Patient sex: M
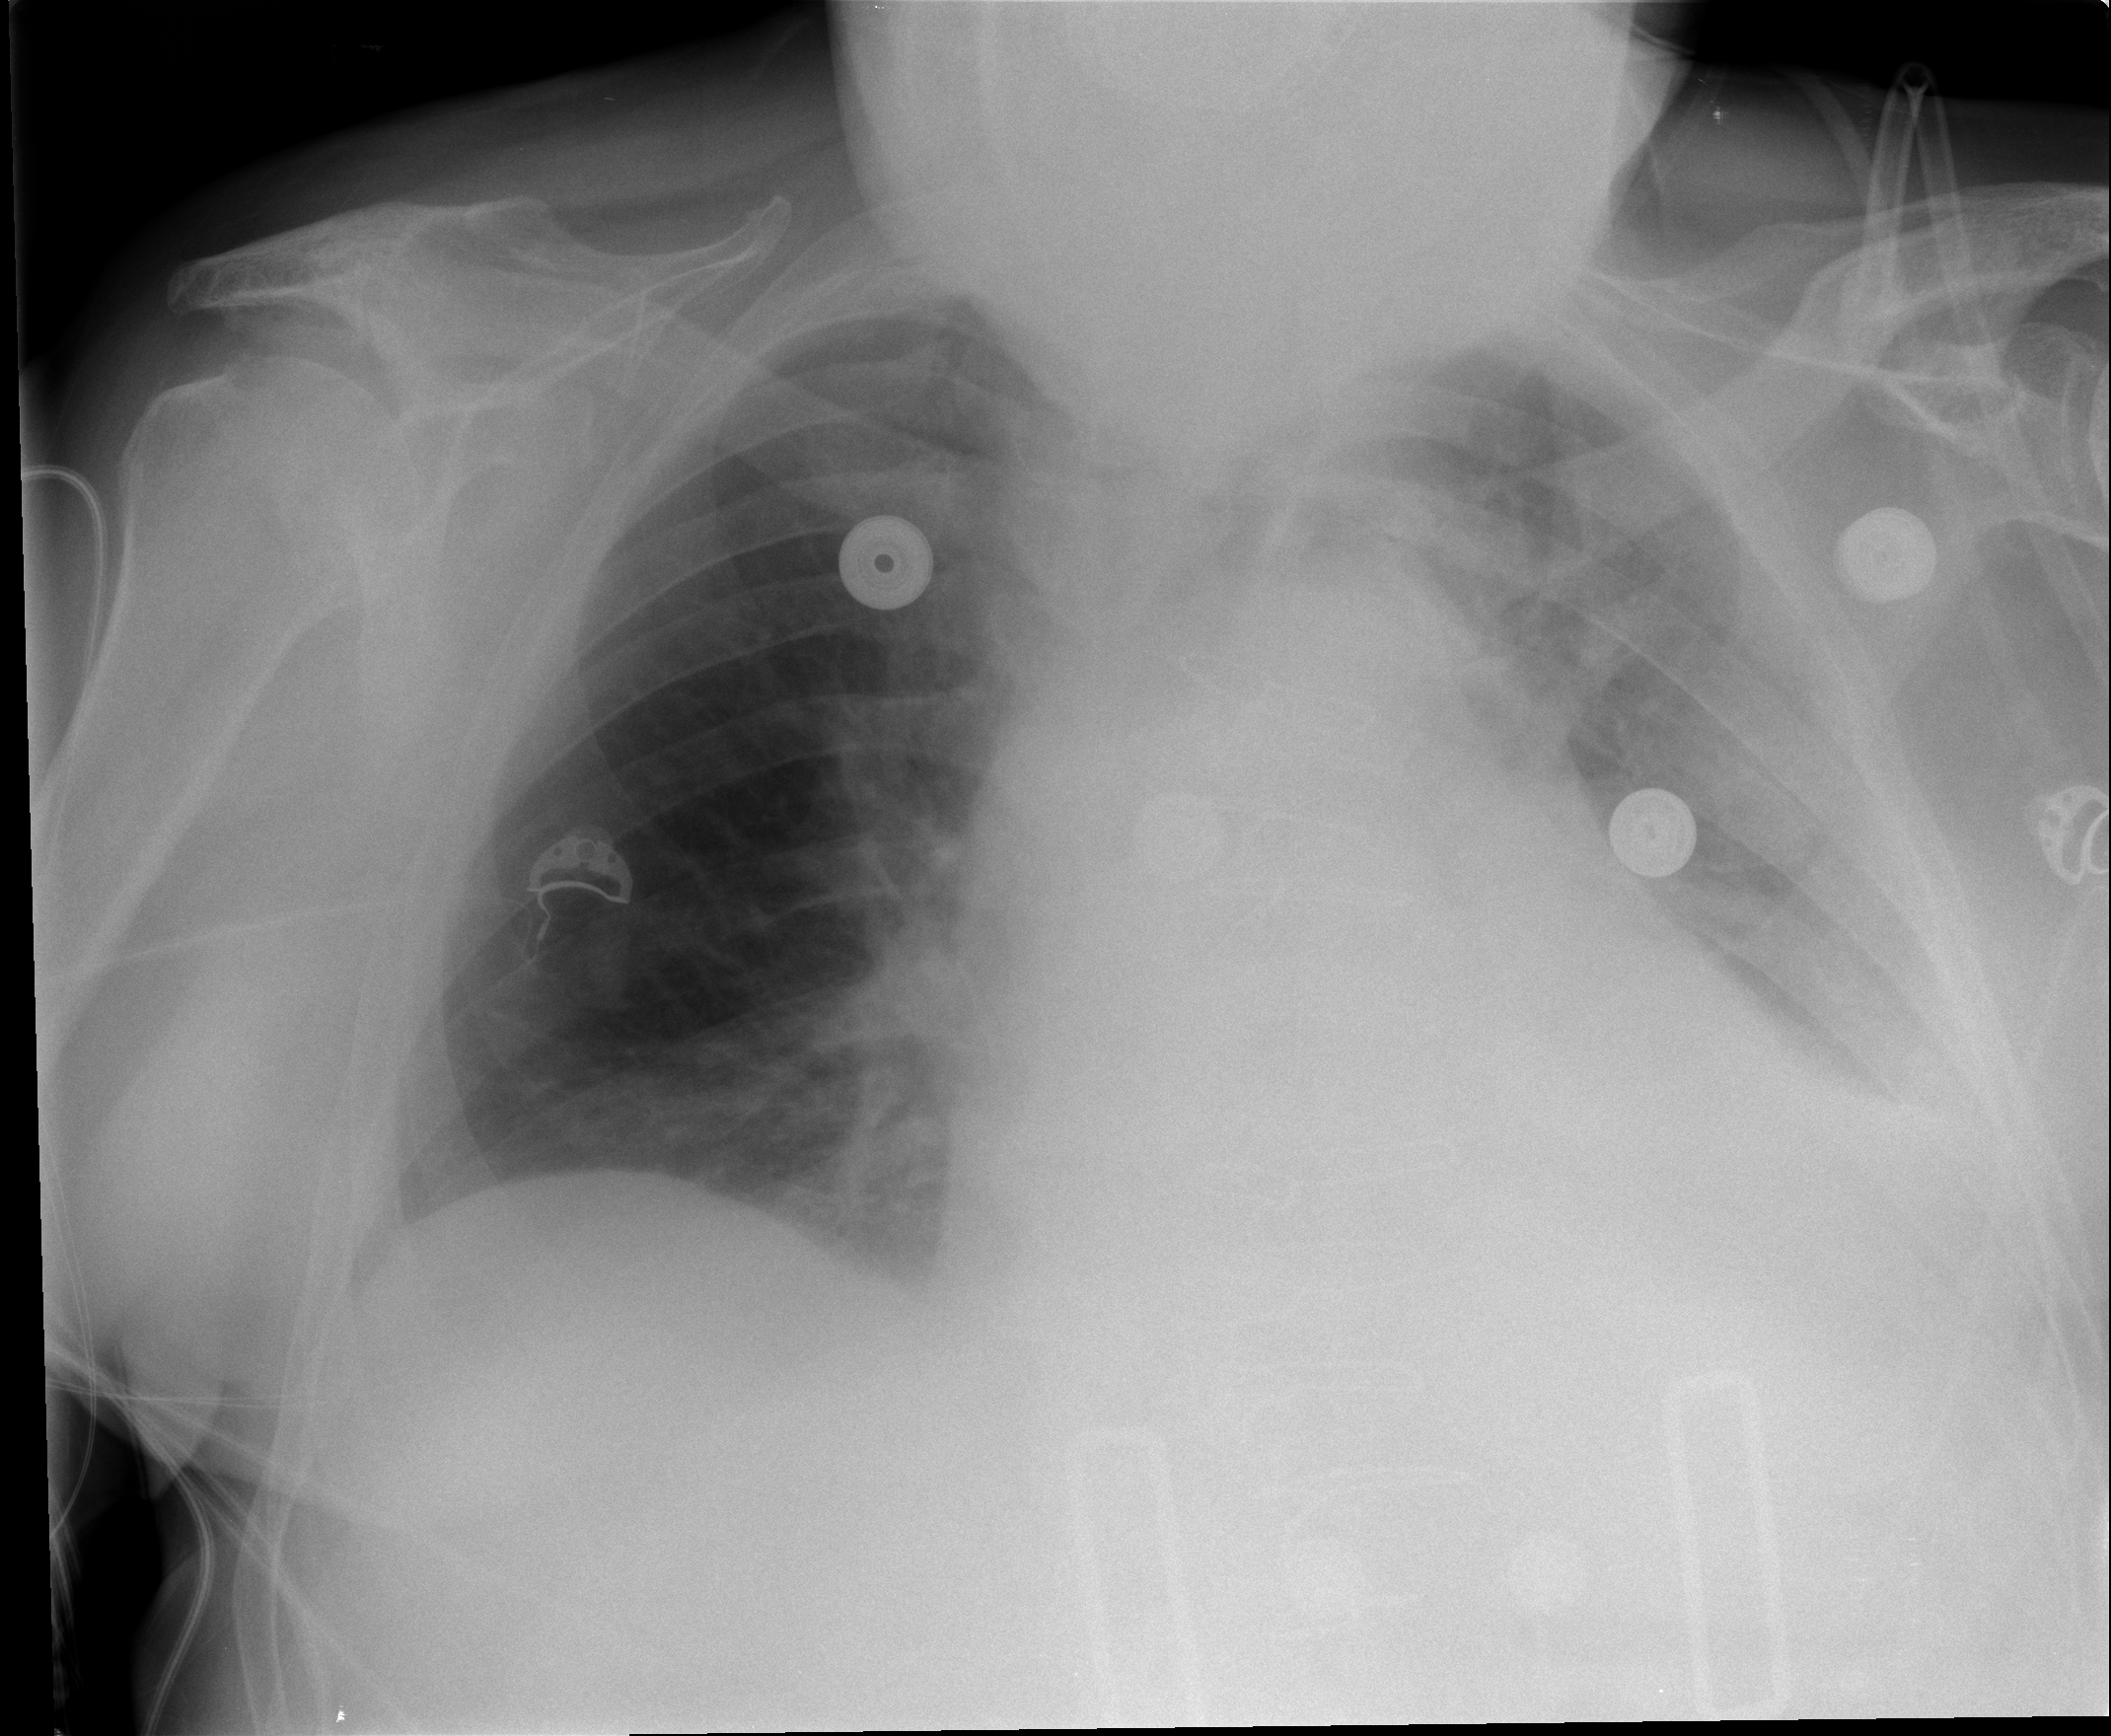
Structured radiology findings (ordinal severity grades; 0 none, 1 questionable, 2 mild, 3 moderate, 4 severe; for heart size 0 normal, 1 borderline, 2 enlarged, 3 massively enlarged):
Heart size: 3
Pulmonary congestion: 0
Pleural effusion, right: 0
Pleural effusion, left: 3
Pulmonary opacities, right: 0
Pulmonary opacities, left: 0
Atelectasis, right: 0
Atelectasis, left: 2